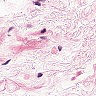
Metastatic tissue present: no